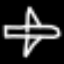
Label: airplane